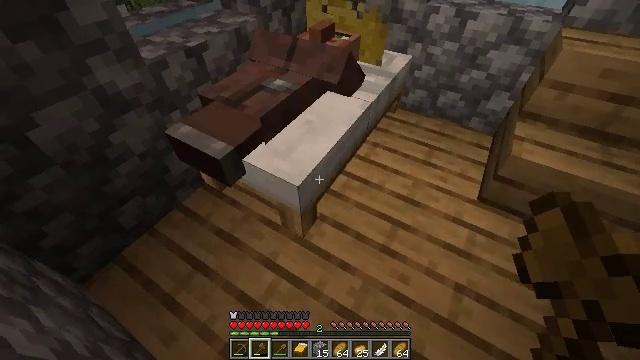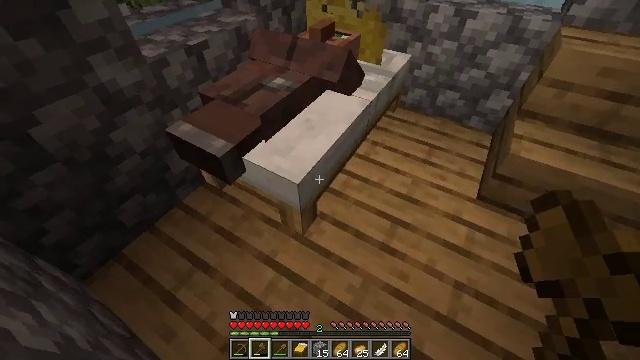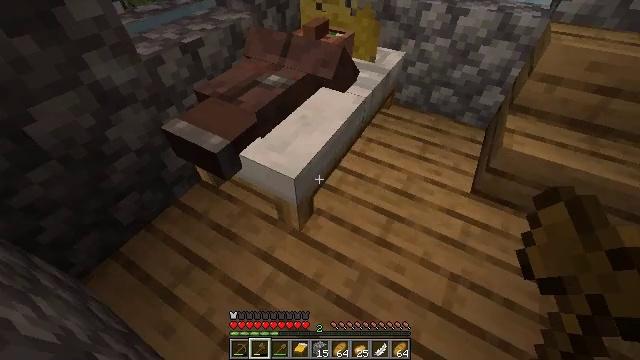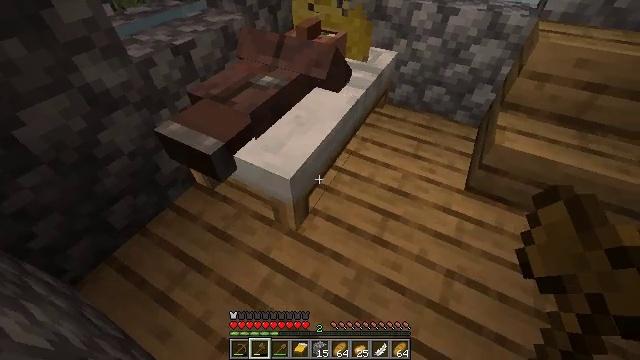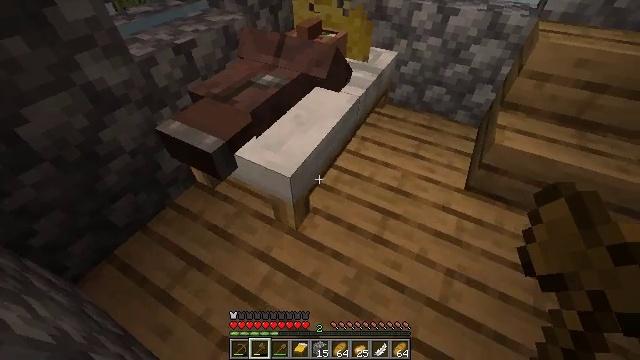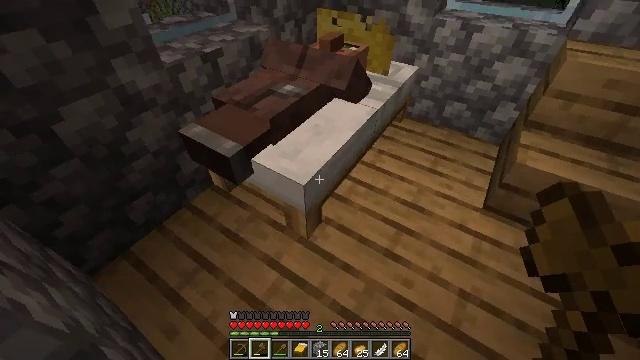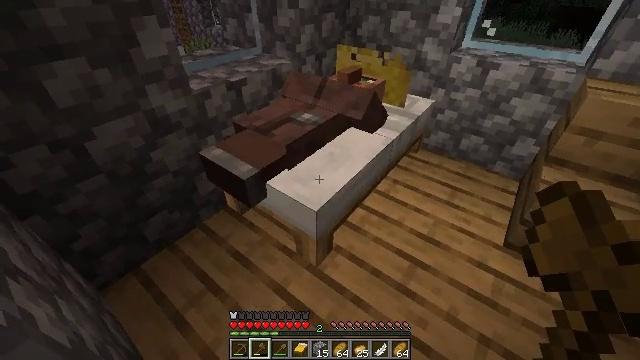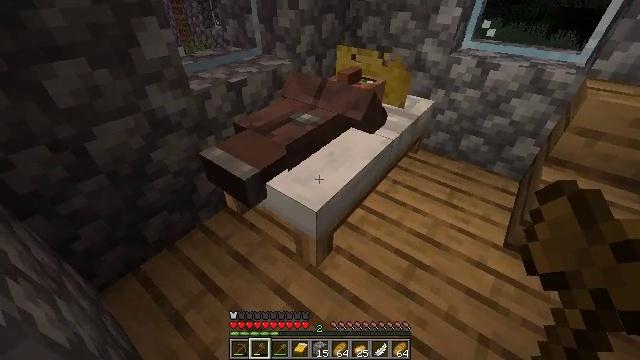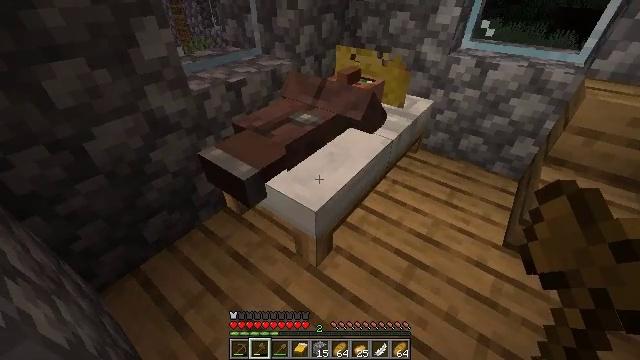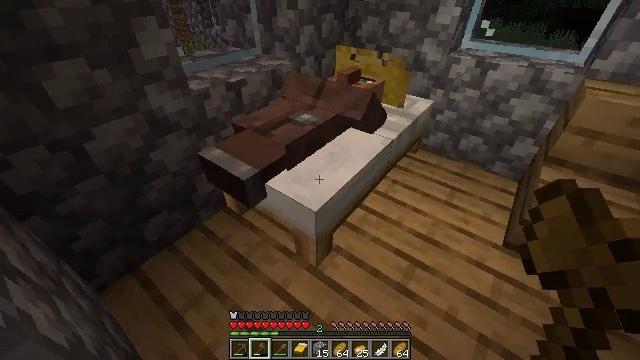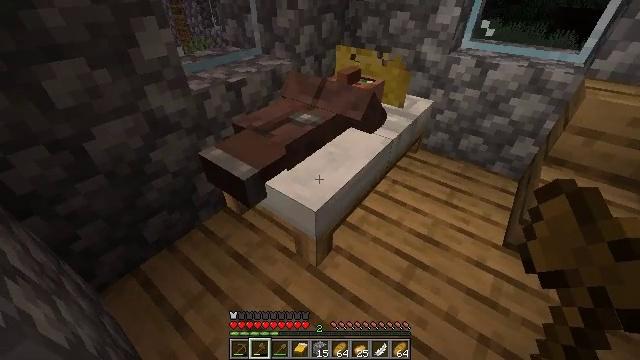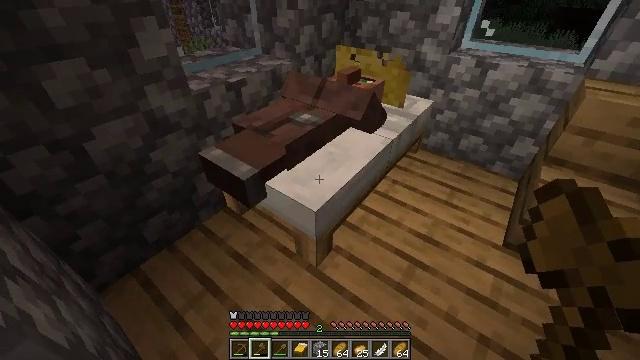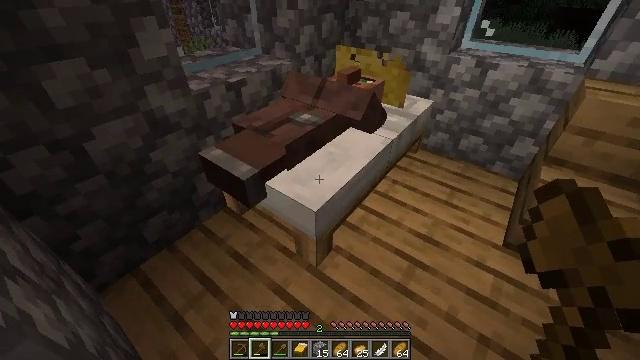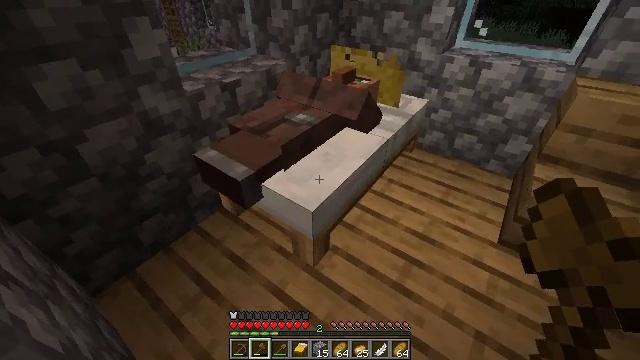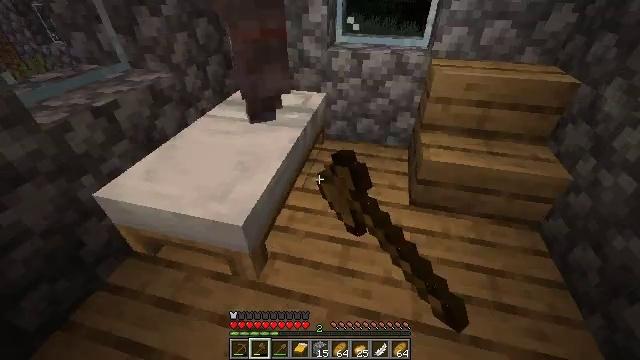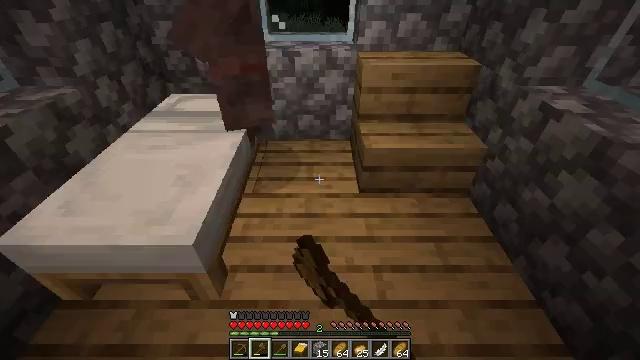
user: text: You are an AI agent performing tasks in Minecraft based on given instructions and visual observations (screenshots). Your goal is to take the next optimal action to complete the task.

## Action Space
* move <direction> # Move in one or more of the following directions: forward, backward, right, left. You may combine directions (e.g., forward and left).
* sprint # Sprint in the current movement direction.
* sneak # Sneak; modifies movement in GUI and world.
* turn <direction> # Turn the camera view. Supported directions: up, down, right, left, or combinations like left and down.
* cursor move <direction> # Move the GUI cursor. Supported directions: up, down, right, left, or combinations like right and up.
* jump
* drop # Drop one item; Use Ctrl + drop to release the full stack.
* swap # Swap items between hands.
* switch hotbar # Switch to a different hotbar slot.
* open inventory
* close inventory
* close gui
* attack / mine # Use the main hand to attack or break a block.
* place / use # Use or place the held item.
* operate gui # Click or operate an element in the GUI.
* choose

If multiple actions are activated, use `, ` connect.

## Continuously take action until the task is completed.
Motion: motion action
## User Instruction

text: Gather some oak stairs for reuse.
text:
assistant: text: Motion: no_op
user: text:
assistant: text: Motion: turn right
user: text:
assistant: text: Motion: turn right, use / place
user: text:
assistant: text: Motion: use / place
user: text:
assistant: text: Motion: turn left and up, use / place
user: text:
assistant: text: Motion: turn left and up, use / place
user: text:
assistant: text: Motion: no_op
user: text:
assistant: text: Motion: use / place
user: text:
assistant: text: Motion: use / place
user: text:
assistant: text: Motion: no_op
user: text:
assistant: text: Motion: no_op
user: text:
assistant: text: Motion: no_op
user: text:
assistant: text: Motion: turn right
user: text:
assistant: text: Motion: turn right
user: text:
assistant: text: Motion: turn right
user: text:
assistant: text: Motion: turn right
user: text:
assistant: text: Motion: turn right
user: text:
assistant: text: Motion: turn right
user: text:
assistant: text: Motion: no_op
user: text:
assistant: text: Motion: move forward, turn left and up
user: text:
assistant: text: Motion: move forward
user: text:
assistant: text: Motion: move forward, turn right
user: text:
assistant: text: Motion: turn right
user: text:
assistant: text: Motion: no_op
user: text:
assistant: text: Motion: turn left
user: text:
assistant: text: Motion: attack / mine
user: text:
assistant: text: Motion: attack / mine
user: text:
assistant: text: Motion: attack / mine
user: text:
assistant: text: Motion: attack / mine
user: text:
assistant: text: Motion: attack / mine